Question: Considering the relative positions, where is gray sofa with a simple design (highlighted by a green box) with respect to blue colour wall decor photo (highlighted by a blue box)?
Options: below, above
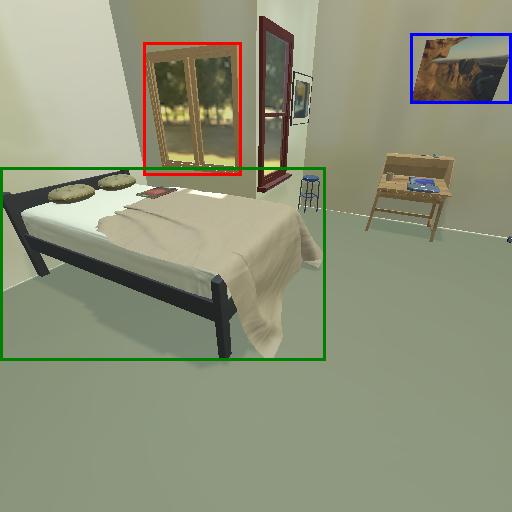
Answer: below